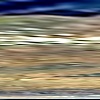
Label: land